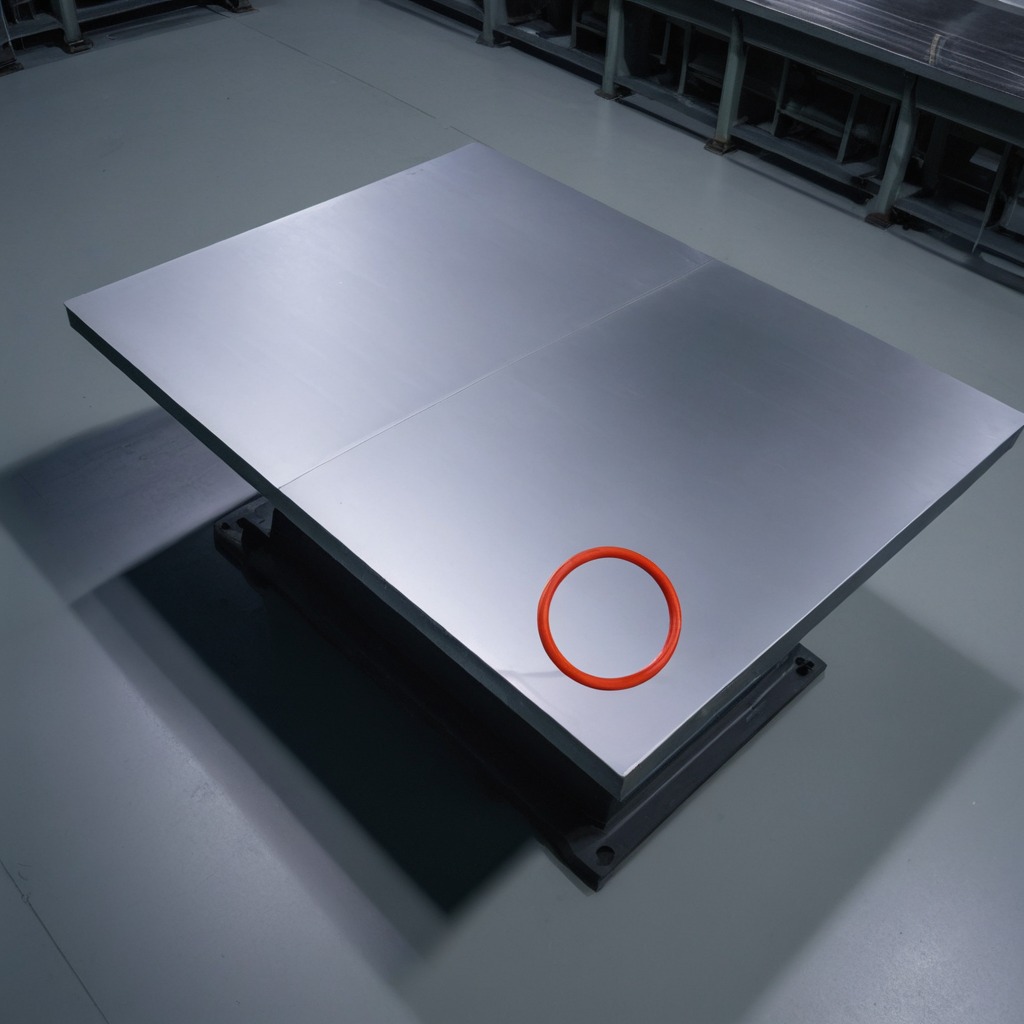
A rubber O-ring lies on the tabletop.